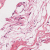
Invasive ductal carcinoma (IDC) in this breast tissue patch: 0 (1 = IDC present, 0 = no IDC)